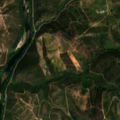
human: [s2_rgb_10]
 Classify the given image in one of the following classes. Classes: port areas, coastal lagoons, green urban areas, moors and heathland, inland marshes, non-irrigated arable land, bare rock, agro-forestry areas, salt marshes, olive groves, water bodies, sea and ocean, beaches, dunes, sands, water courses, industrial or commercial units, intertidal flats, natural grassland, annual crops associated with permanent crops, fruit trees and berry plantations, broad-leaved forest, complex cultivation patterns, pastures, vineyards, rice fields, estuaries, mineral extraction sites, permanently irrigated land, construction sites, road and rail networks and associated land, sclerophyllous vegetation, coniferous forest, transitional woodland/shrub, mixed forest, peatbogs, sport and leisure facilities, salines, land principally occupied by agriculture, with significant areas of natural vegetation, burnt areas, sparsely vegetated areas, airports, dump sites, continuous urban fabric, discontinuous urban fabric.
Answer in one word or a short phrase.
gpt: land principally occupied by agriculture, with significant areas of natural vegetation, transitional woodland/shrub